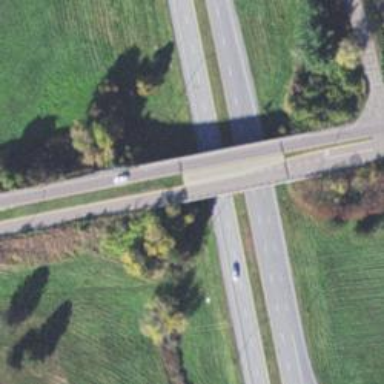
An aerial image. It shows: Primary link road with asphalt surface.